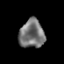
Tissue: prostate
Cell type: T cells
Senescence score: 0.2882
Nuclear area (px): 694
Mean DAPI intensity: 117.488